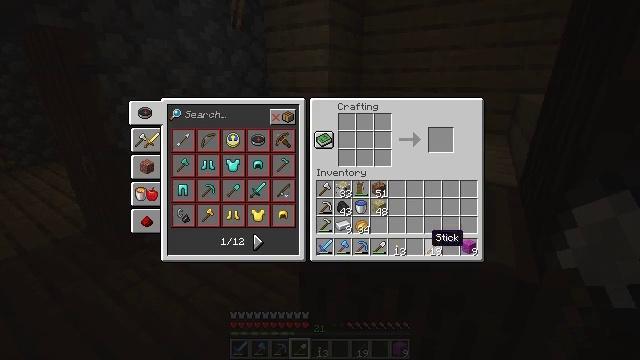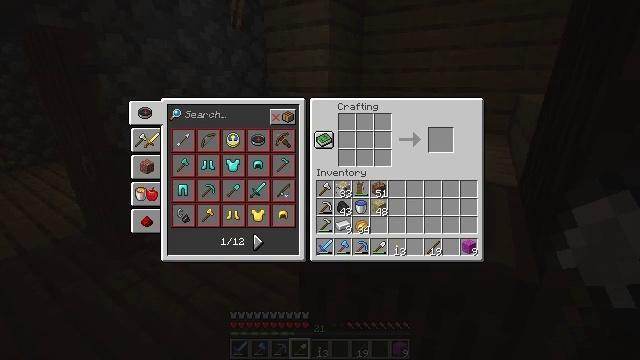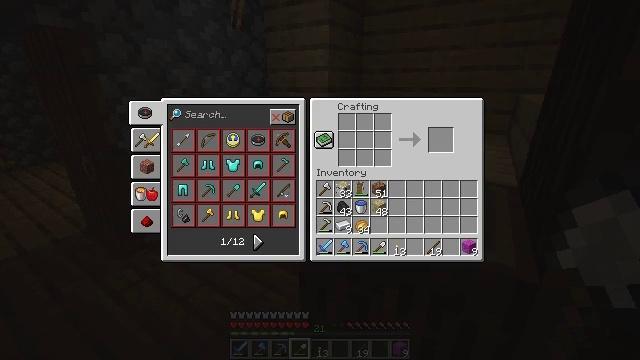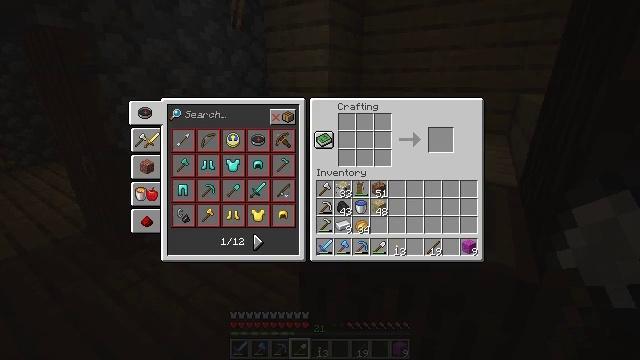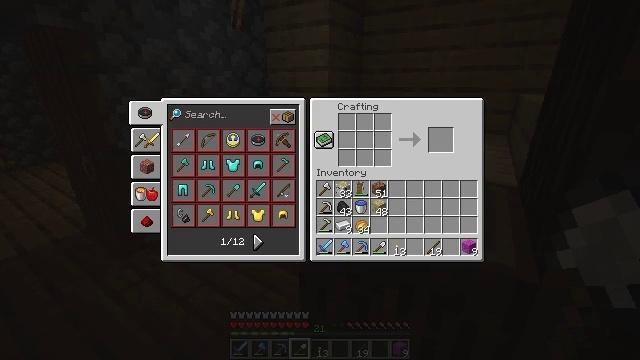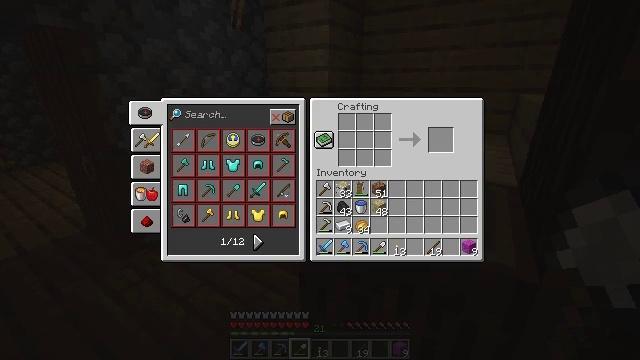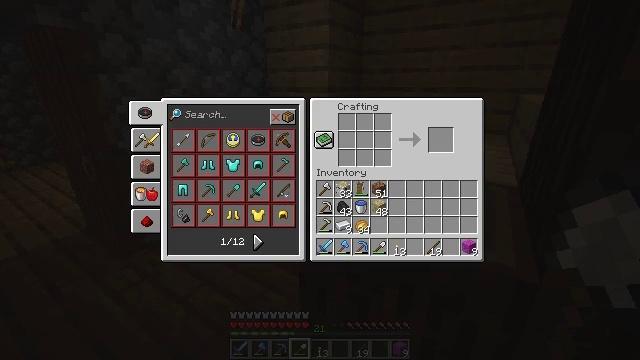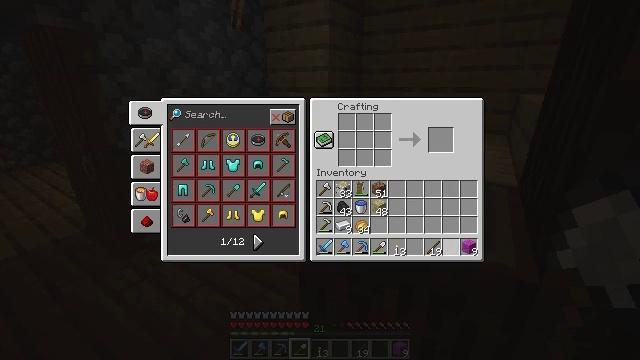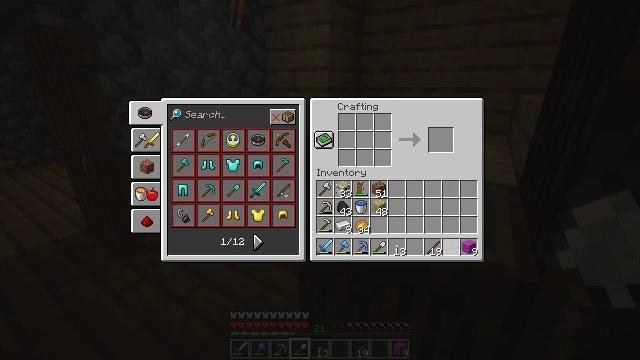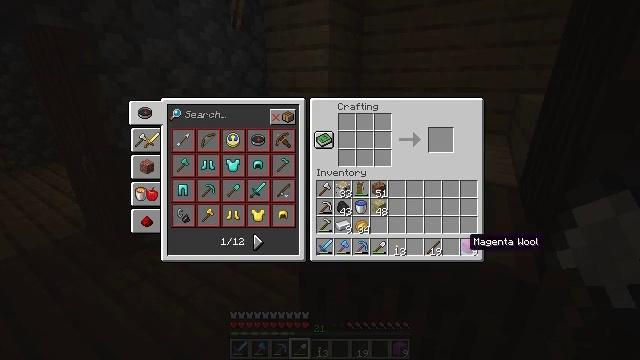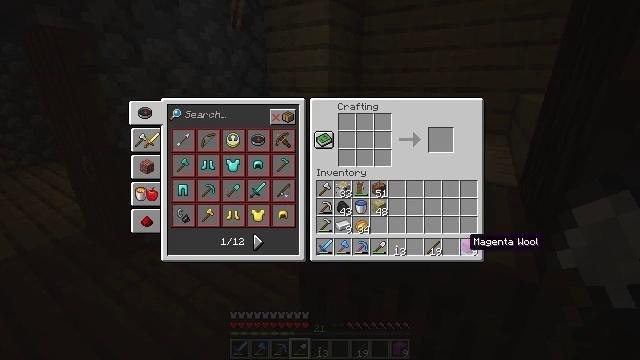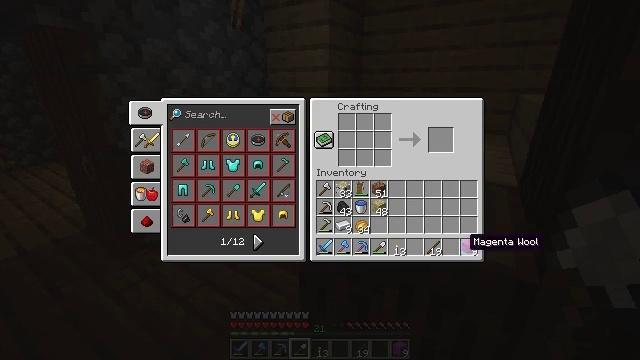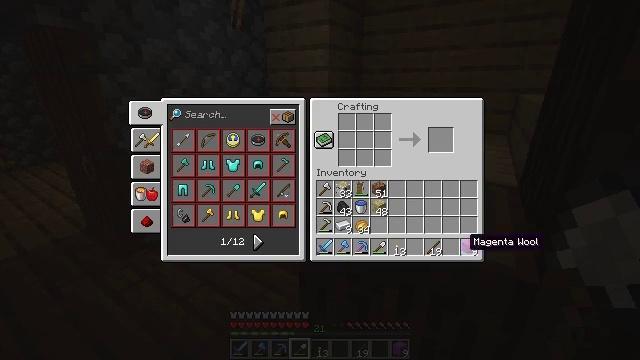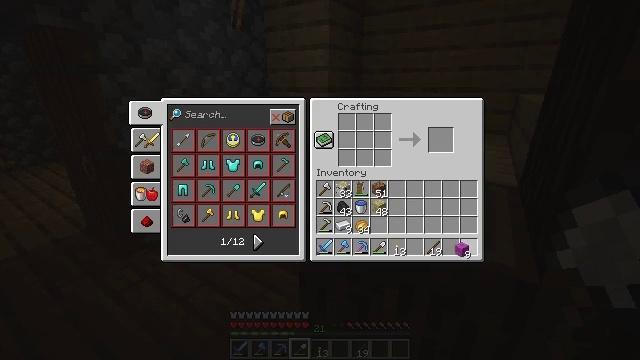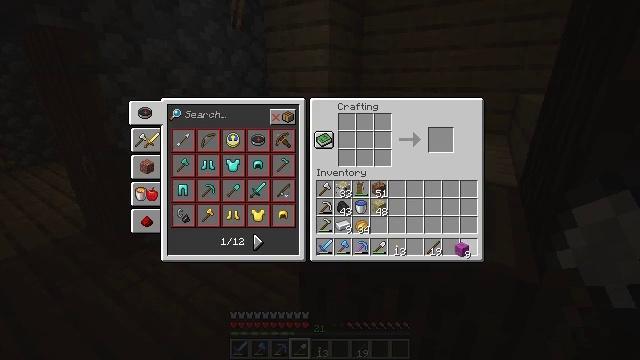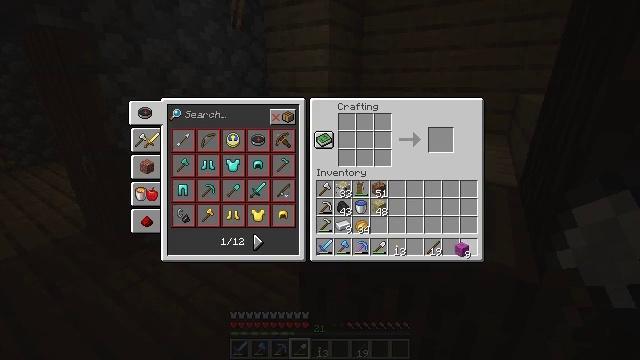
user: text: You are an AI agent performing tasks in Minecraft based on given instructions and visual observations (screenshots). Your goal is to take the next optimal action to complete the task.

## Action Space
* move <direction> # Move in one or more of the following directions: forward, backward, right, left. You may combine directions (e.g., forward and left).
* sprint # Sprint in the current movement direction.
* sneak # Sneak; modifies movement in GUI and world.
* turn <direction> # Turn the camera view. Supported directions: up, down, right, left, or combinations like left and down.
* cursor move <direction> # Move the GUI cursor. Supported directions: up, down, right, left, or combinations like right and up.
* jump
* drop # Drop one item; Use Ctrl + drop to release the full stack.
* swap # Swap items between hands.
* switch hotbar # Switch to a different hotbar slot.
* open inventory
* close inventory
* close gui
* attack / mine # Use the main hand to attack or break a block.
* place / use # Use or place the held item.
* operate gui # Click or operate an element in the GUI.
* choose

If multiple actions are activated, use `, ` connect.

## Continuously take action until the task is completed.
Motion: motion action
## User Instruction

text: Craft a magenta bed using wool and planks.
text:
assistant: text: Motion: cursor move right and down
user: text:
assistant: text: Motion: no_op
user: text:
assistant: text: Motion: no_op
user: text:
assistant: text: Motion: no_op
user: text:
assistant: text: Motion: no_op
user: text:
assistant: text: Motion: no_op
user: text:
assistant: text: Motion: no_op
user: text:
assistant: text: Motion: cursor move right
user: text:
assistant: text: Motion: no_op
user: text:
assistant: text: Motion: no_op
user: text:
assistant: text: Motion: no_op
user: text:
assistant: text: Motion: no_op
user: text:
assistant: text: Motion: operate gui
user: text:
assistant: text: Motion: operate gui
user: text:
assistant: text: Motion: no_op
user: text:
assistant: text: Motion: no_op
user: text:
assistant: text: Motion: cursor move left and up
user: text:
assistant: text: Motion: cursor move left and up
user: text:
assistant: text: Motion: no_op
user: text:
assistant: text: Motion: no_op
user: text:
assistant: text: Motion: no_op
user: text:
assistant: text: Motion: no_op
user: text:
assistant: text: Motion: no_op
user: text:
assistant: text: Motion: no_op
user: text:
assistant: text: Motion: cursor move left
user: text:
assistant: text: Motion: cursor move left
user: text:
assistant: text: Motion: no_op
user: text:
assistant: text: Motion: no_op
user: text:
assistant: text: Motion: no_op
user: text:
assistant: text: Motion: no_op